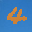
Label: 4